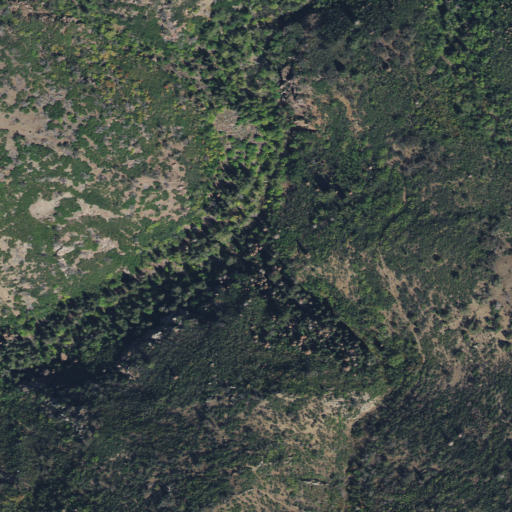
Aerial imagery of valley in Utah named Buck Hollow containing evergreen forest, deciduous forest, grassland, and mixed forest